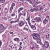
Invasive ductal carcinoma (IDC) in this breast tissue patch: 1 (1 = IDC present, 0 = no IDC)